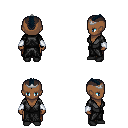
a pixel art fantasy rpg character, female body template, human, dark skin, gray robe, robe skirt, raven short mohawk hairstyle, silver tiara, white cloth bracers, black shoes, four views (front, back, left, right), 2x2 character sprite sheet, small pixel art, hard edges, no anti-aliasing